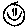
Label: smiley face